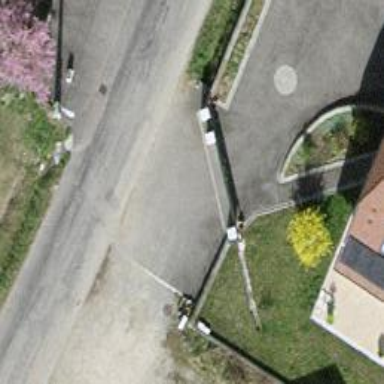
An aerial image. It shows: Gate.